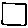
Label: square